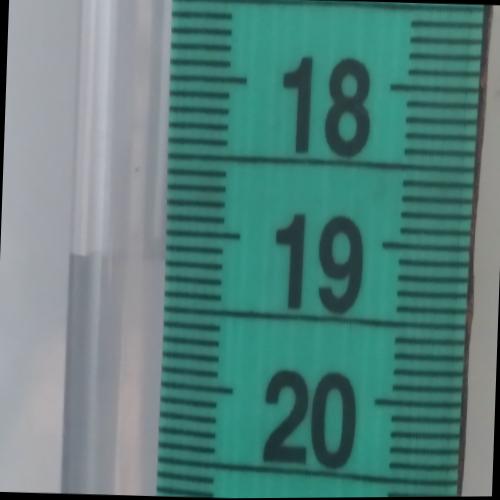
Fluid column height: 19.2 cm